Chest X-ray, PA view. Patient: 47 years old, sex F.
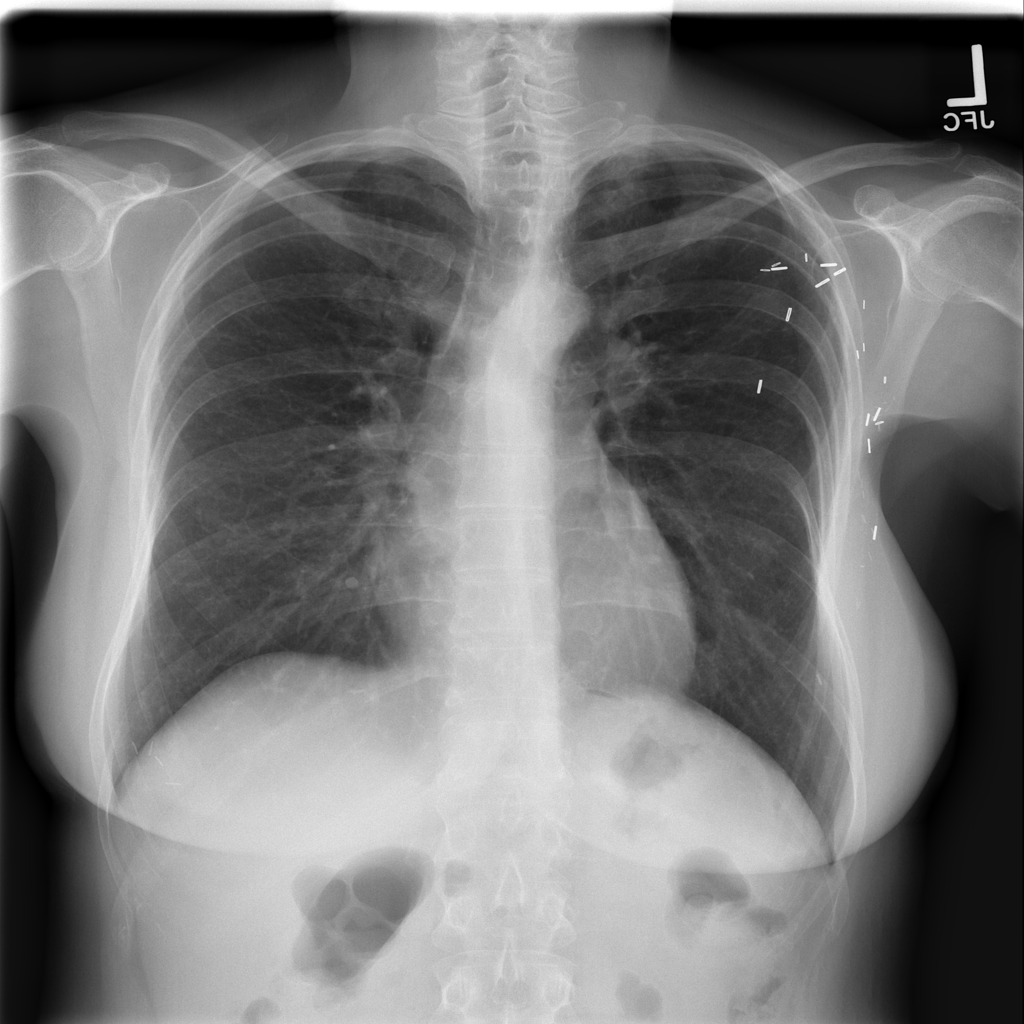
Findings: Fibrosis